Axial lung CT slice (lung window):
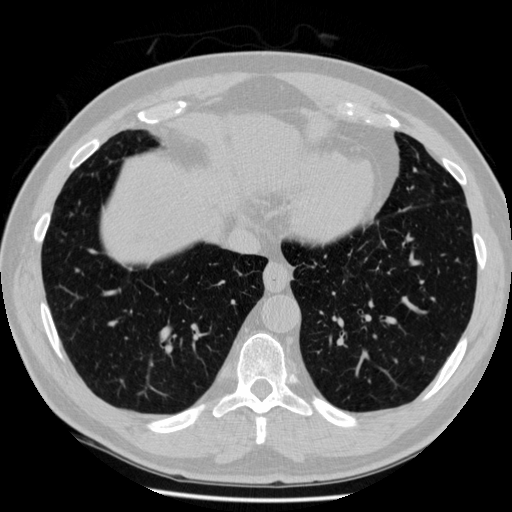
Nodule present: no